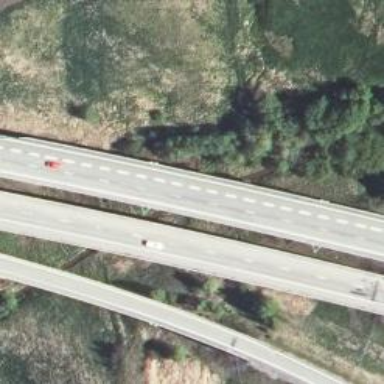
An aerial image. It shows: Motorway bridge.